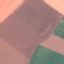
Land use / land cover: AnnualCrop